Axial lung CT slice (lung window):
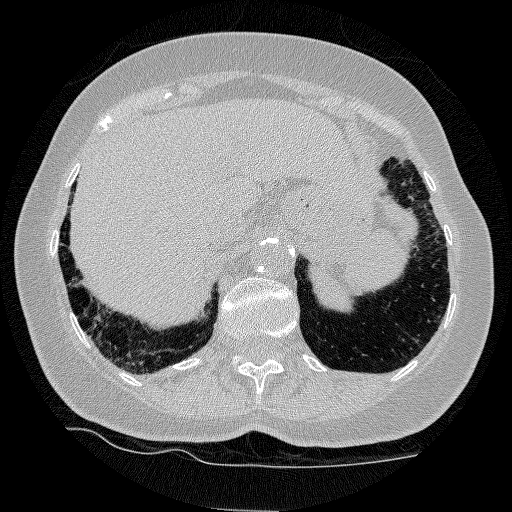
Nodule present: no